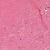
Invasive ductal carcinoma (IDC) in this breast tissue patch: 0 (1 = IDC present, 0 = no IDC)